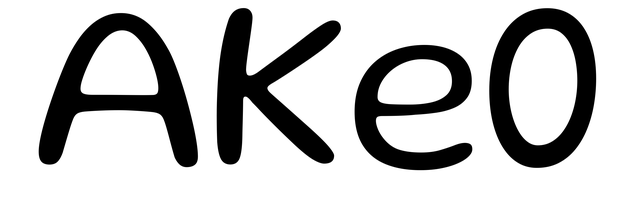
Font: Gluten_Light